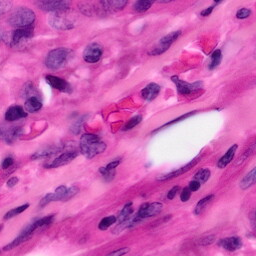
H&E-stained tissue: Pancreatic